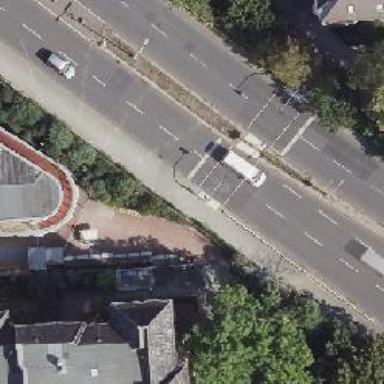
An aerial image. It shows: Asphalt footway with crossing controlled by traffic signals.